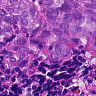
Metastatic tissue present: yes